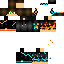
A male human skin with dark skin, wearing brown long hair dressed in a blue hoodie and black pants, featuring a closed mouth.